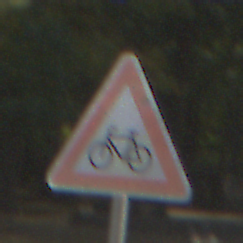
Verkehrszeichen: RadverkehrRechts
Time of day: MorningAfternoon
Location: Outdoor (Suburban)
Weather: Clear
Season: NotSpecified
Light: Natural